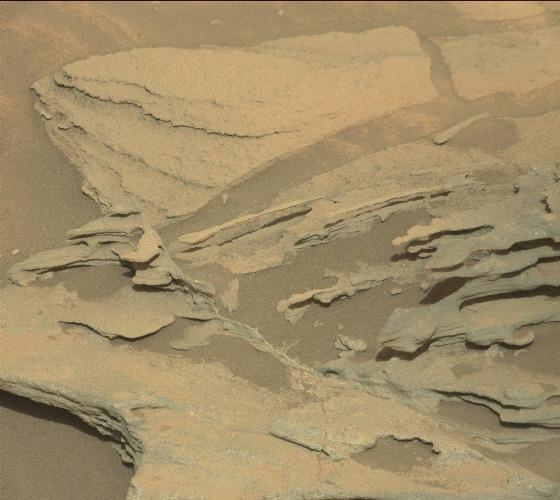
Terrain classes present: Bedrock, Gravel / Sand / Soil